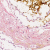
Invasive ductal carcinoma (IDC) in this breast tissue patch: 0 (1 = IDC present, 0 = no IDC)